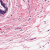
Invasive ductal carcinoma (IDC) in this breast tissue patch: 0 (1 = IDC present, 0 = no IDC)